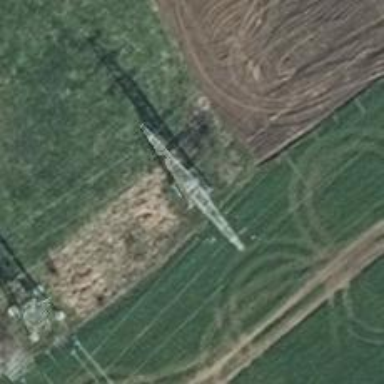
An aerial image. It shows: Power line with three cables.